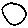
Label: circle